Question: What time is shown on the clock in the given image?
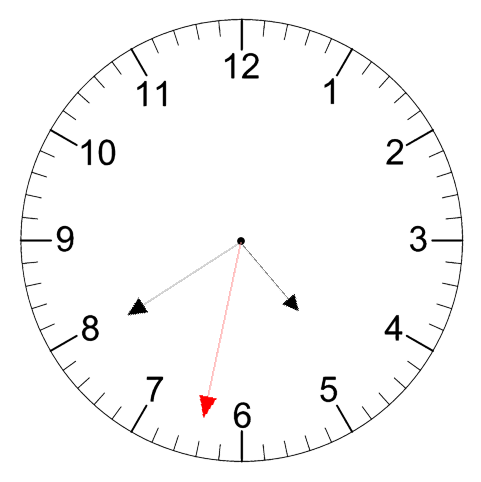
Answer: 04:39:32